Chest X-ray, AP view. Patient: 26 years old, sex M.
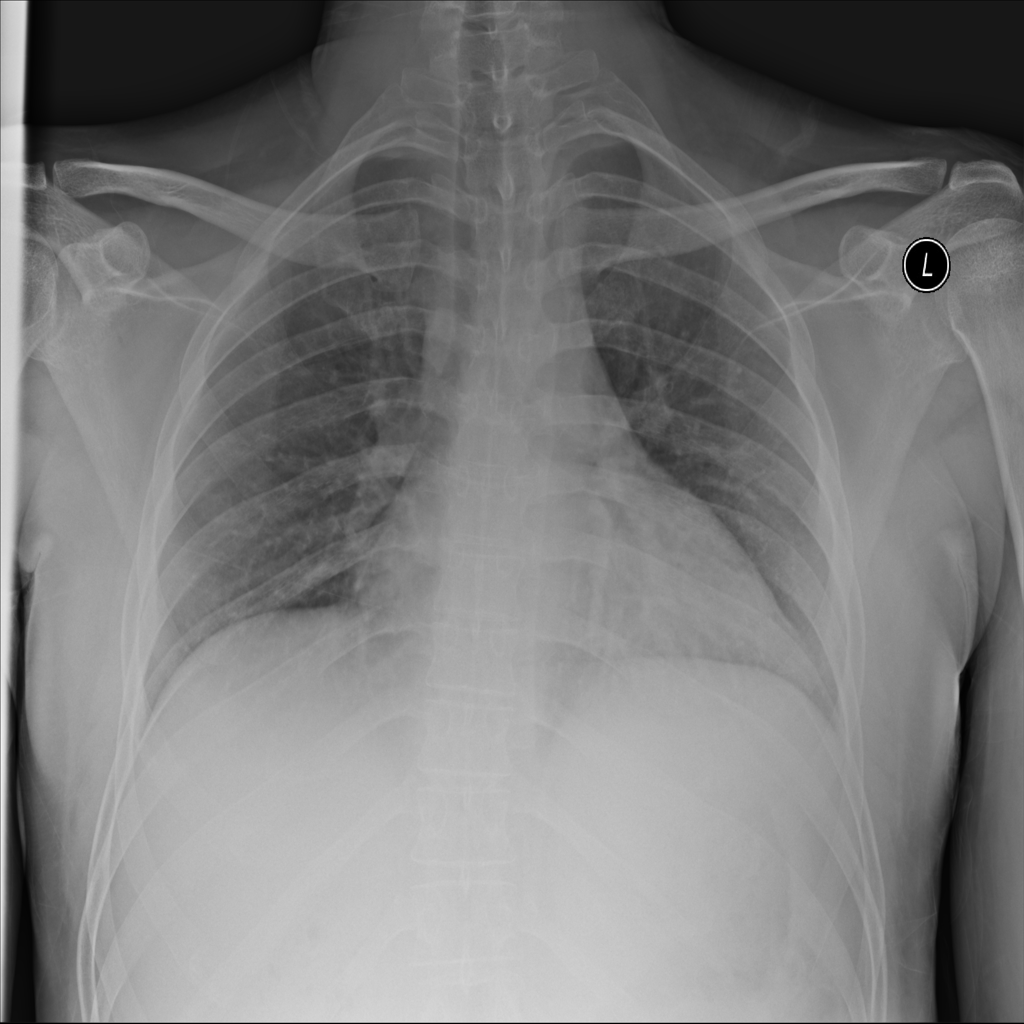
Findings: No Finding